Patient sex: M
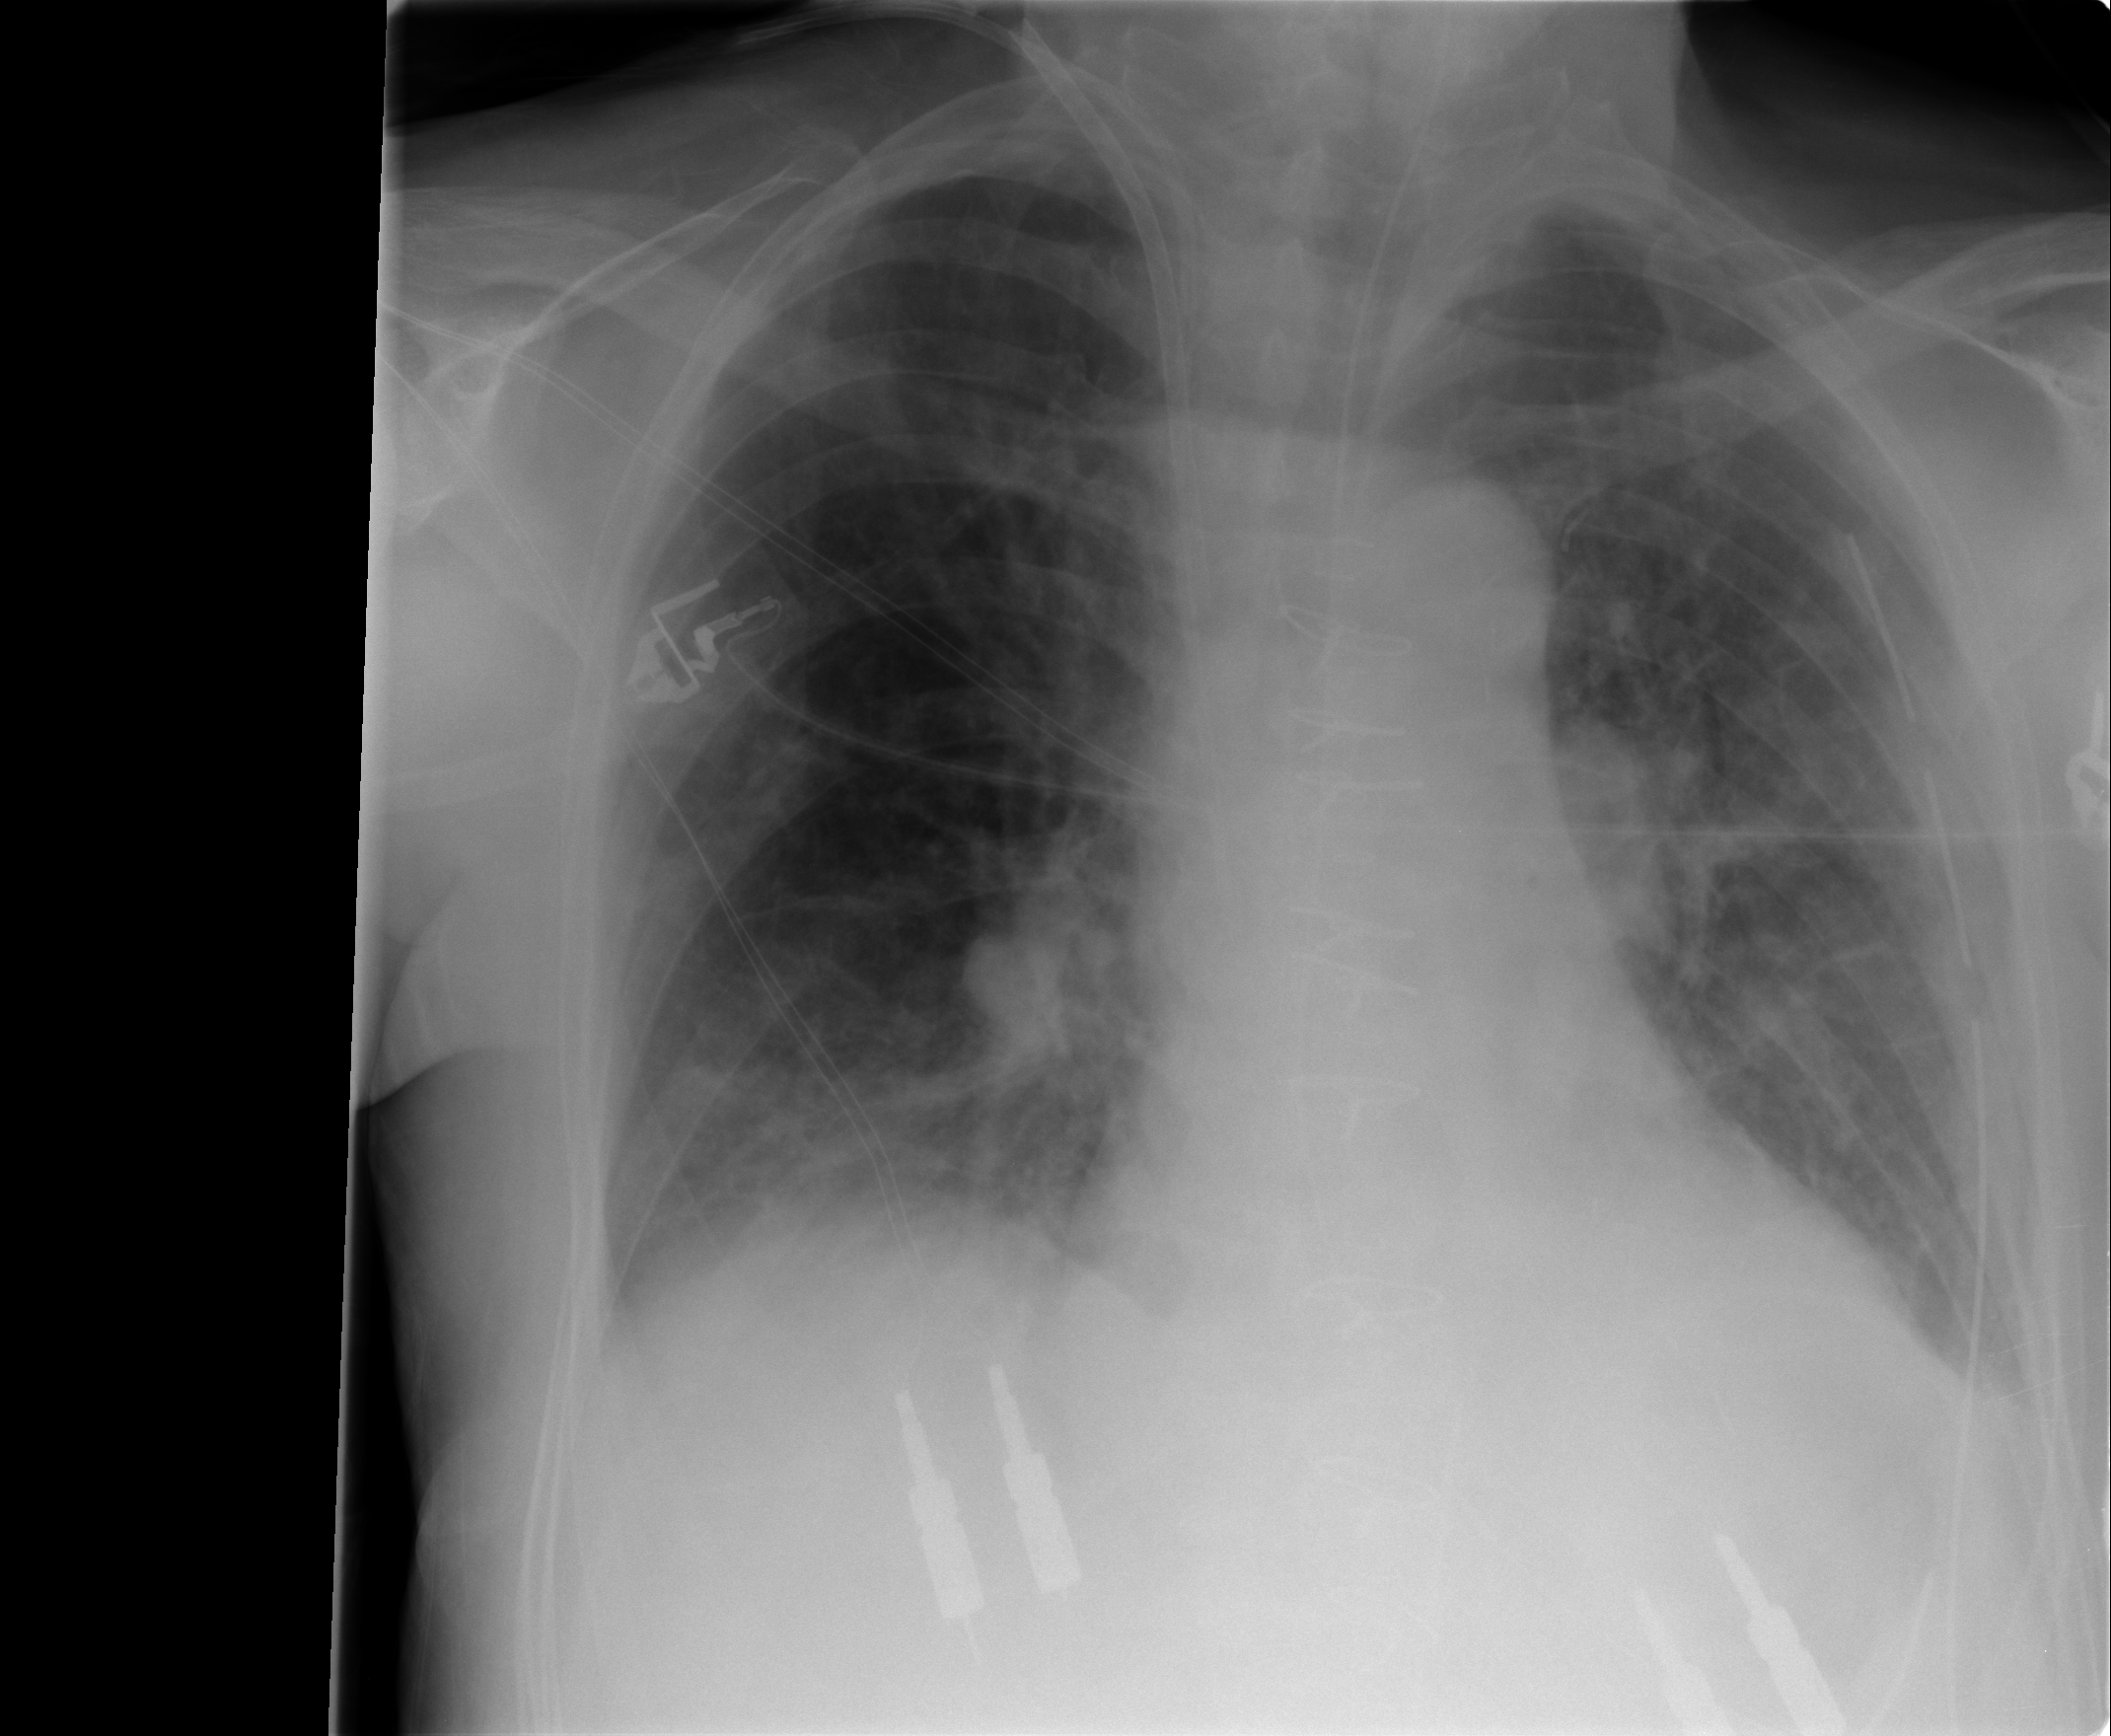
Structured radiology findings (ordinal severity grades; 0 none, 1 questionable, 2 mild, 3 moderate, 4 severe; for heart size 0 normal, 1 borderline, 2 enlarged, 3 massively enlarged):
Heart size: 0
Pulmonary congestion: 2
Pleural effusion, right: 2
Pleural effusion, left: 2
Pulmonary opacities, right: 2
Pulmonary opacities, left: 2
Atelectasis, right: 2
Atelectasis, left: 2